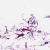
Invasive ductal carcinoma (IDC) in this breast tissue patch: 0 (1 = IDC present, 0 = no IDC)